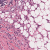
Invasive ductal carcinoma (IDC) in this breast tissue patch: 1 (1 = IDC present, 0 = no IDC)